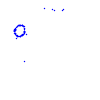
Particle: proton